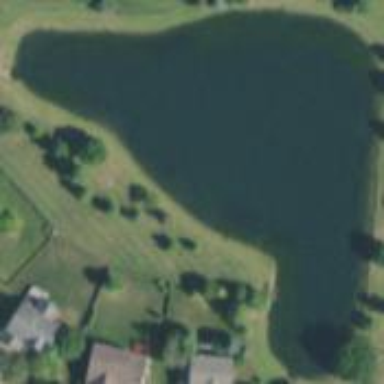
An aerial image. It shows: Pond surrounded by natural water.